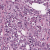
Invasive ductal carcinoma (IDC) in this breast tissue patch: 1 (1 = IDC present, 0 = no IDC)